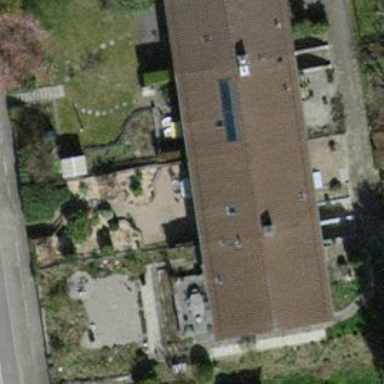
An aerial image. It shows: Building with tile roof.